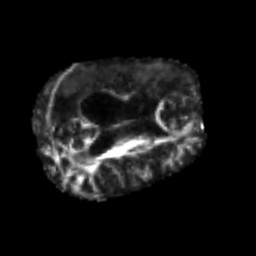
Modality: FA
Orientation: axial
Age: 55
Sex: male
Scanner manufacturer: siemens
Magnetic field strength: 3 T
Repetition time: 4.987 s
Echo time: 0.0792 s